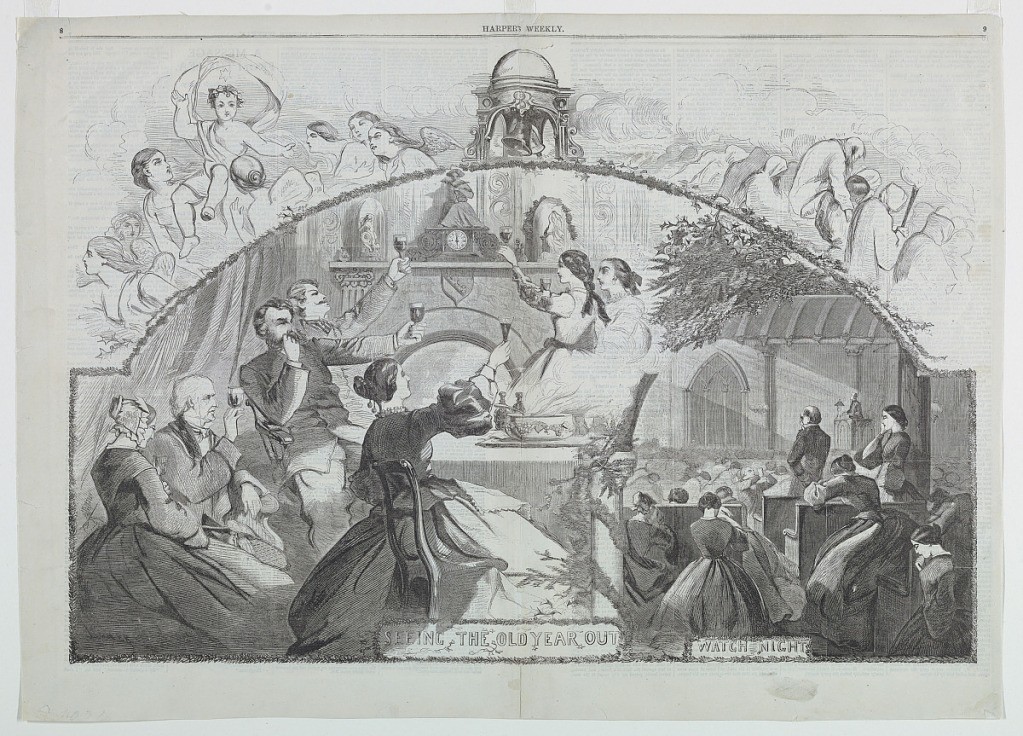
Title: Seeing the Old Year Out
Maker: Winslow Homer, American, 1836–1910
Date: January 5, 1861
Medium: Wood engraving in black ink on paper
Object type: Print
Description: Double-page spread showing a group toasting before the fireplace. At right, another group at prayer in church, titled "Watch Night."